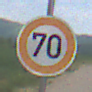
Verkehrszeichen: Geschwindigkeit70
Umgebung: Outdoor, RoadRail
Tageszeit: Midday
Wetter: PartlyCloudy
Licht: Natural
Jahreszeit: NotSpecified
Kontrast: LowContrast